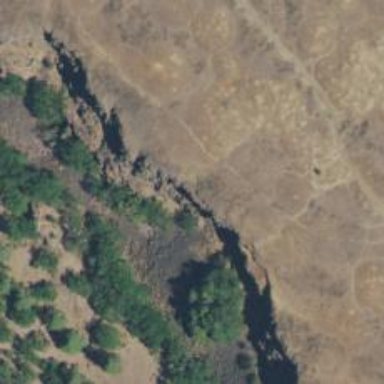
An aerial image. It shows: Natural cliff.